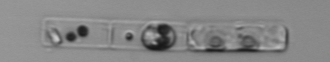
Label: Guinardia_delicatula_TAG_internal_parasite